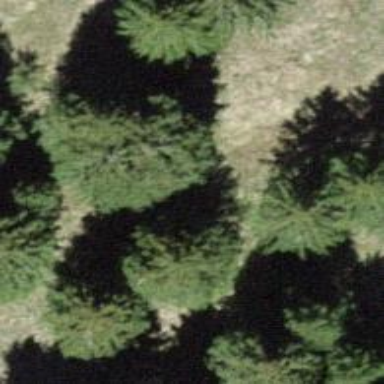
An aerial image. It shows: Needle-leaved tree in its natural environment.